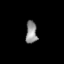
Tissue: lung
Cell type: Epithelial cells
Senescence score: 0.1356
Nuclear area (px): 245
Mean DAPI intensity: 144.506